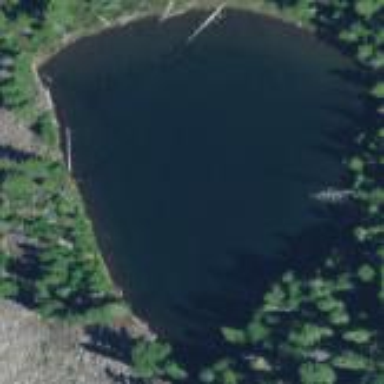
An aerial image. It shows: Serene lake surrounded by nature.